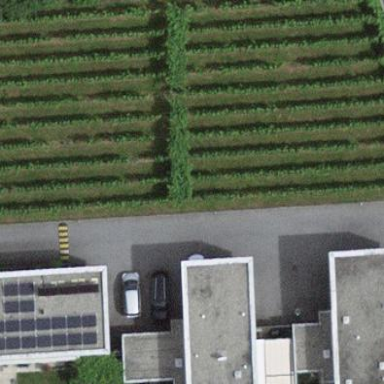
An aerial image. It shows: Vineyard with grape crops.